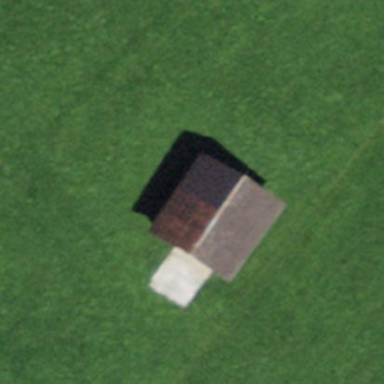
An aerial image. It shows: Rural barn.